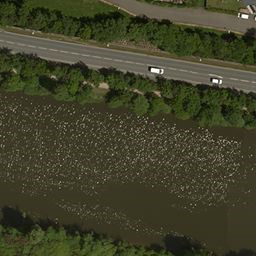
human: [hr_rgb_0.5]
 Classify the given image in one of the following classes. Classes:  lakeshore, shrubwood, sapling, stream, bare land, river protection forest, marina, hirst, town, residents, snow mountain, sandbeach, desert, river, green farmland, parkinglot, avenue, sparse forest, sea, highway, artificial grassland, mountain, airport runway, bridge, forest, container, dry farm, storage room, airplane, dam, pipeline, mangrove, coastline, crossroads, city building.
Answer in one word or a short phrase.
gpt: river